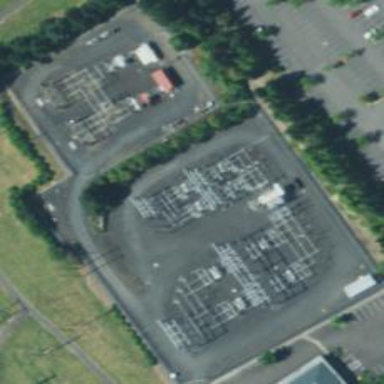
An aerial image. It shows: Distribution substation surrounded by fence.